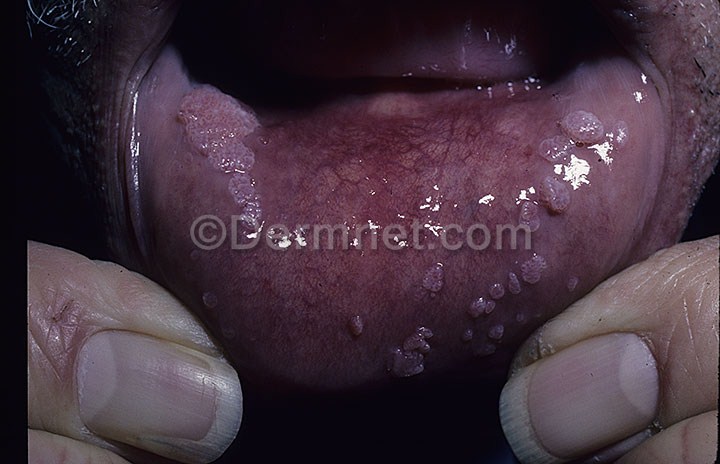
Disease: Herpes HPV and other STDs Photos